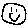
Label: smiley face